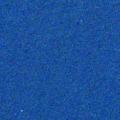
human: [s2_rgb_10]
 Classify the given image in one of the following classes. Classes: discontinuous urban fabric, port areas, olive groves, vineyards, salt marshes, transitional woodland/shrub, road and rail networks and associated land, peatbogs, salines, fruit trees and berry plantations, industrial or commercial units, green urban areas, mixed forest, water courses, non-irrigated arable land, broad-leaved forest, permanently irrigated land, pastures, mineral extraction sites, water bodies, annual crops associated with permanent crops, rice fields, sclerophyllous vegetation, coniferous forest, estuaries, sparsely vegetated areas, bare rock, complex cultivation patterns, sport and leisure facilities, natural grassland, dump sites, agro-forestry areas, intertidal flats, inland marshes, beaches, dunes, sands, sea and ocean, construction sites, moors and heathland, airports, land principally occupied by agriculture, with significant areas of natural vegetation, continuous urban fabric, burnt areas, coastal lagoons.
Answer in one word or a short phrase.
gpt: sea and ocean